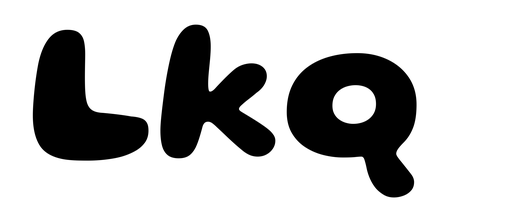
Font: Gluten_Bold